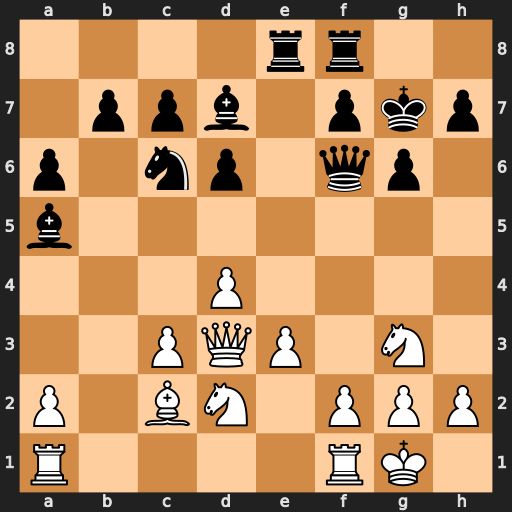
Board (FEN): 4rr2/1ppb1pkp/p1np1qp1/b7/3P4/2PQP1N1/P1BN1PPP/R4RK1
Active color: w
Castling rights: -
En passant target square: -
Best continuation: Nh5+ Kh8 Nxf6